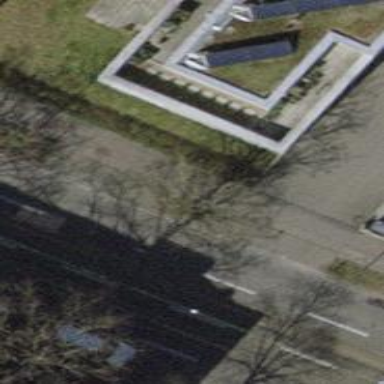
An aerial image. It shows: Avenue lined with trees.